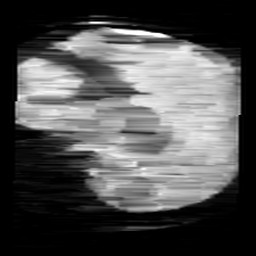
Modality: minIP
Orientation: sagittal
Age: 8
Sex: male
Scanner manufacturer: siemens
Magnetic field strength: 3 T
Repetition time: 0.027 s
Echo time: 0.02 s